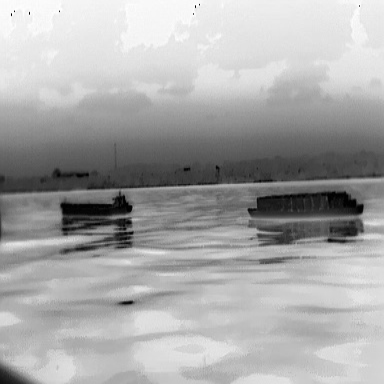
There is a fishing_boat in the infrared image.